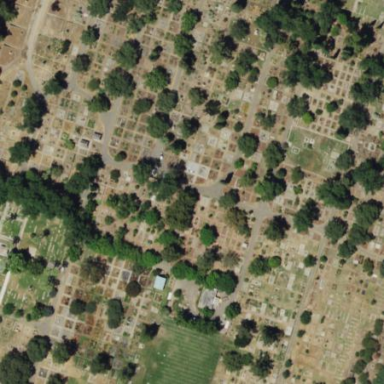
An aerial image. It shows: Cemetery.